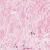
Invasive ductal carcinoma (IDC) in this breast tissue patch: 0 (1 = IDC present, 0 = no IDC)